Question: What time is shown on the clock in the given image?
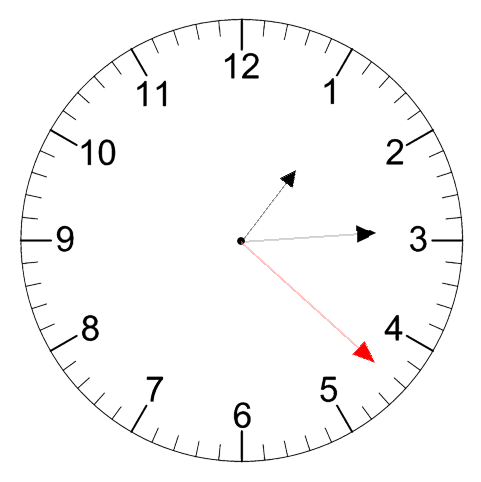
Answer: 01:14:22